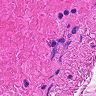
Metastatic tissue present: no